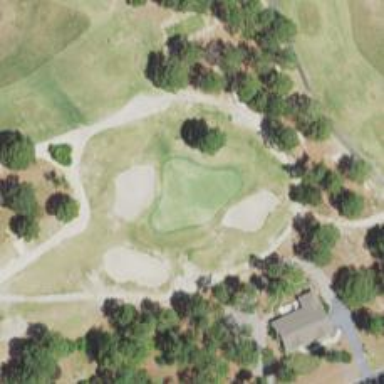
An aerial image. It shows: Golf hole.